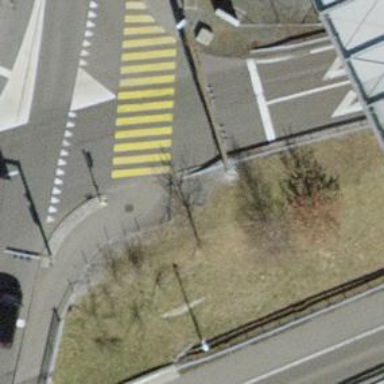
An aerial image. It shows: Footway crossing with zebra markings and traffic signals.